Field crop: maize
Growth stage: 2
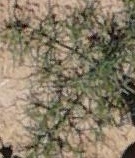
Species: salsola